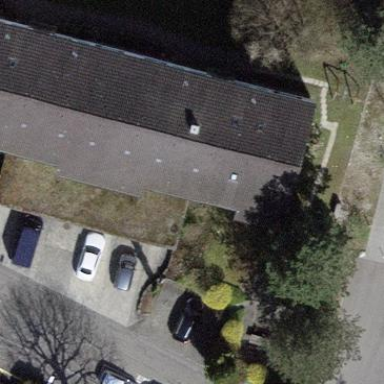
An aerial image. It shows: Building with tile roof.